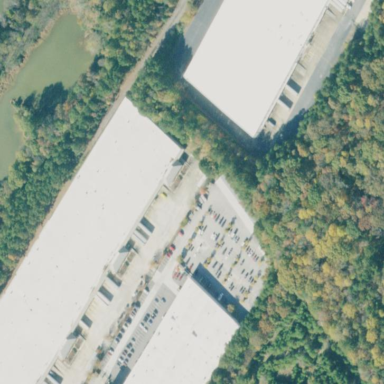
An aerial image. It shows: Warehouse.